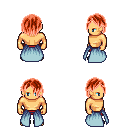
a pixel art fantasy rpg character, male body template, human, tanned skin, overskirt, red pants, red bangs hairstyle, black shoes, four views (front, back, left, right), 2x2 character sprite sheet, small pixel art, hard edges, no anti-aliasing